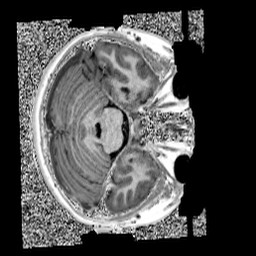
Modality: UNIT1
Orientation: axial
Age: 11
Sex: female
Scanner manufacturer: siemens
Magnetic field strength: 3 T
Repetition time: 4 s
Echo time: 0.00303 s